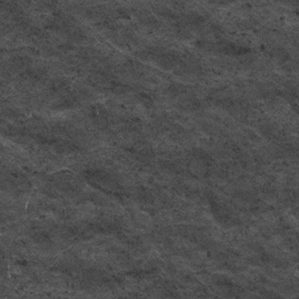
Label: frost